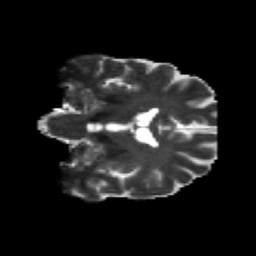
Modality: T2w
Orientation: coronal
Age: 50
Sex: male
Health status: healthy
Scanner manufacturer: siemens
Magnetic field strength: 3 T
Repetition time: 10.8 s
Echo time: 0.082 s